Question: I'm struggling with a problem: I need to position a DIV over a WebGL animation. I rotate a 'mesh', based on a 'PlaneGeometry' to occupy a rectangular size, then I'd like top position there the DIV, so I need to know what is the X,Y coordinate and the rendered dimensions of the plane.

I've tried the 'THREE.Projection' class, but didn't help, even if I projected the '[0]' verticle using '.projectVector'. It computed:
'''
x: -0.1994540991160383
y: 0.17936202821347358
z: 0.9970982652556688
'''
...which was little help to me.
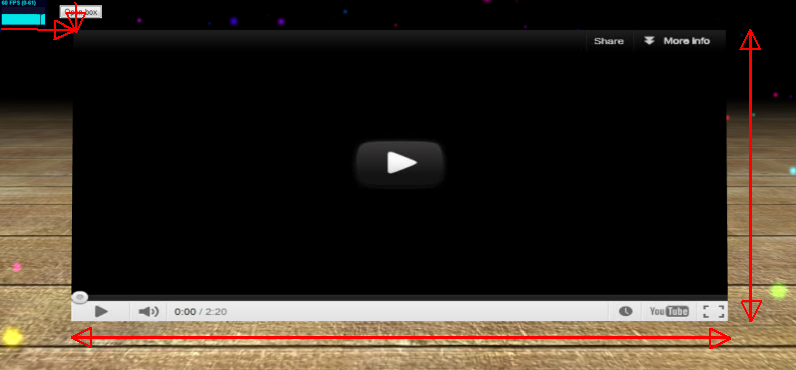
Answer: I found the solution. The top left point is indeed the 0 index of the 'plane''s vertices, but you have to take into account the already performed transformations as well.
'''
function calculateLayer()
{
// multiplyVector3 applies the performed transformations to the object's coordinates.
var topLeft = tubeCard.matrixWorld.multiplyVector3( tubeCard.geometry.vertices[0].clone() );
// index 24 is the bottom right, because the plane has 4x4 faces
var bottomRight = tubeCard.matrixWorld.multiplyVector3( tubeCard.geometry.vertices[24].clone() );
return {
topLeft: convert3Dto2D( topLeft ),
bottomRight: convert3Dto2D( bottomRight )
}
}
function convert3Dto2D( positionVector )
{
var projector = new THREE.Projector();
var pos = projector.projectVector( positionVector, camera );
var xcoord = Math.round( ( pos.x + 1 ) * window.innerWidth / 2 );
var ycoord = Math.round( ( -pos.y + 1 ) * window.innerHeight / 2 );
return { x: xcoord, y: ycoord };
}
'''
So once you have the correct coordinates, applied with the transformations, you just have to use the 3d to 2d conversion thanks to WestLangley.